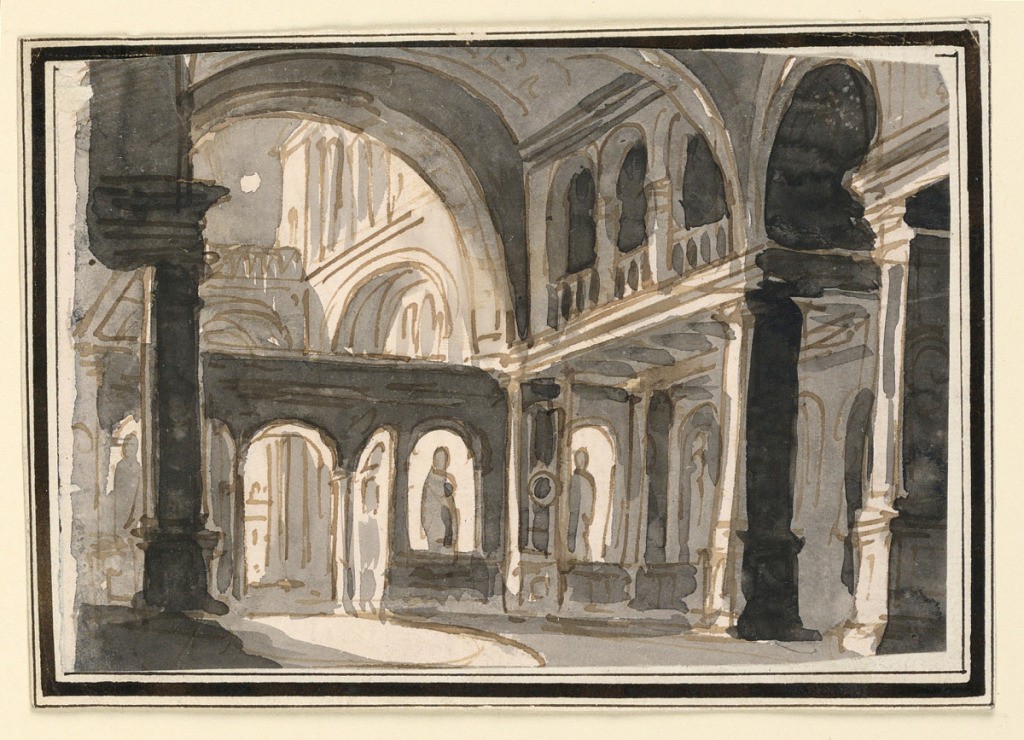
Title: Stage Design, Church Interior
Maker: Pietro Narducci, Italian, active 1809 - 1841
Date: early 19th century
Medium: Pen and bistre ink, brush and sepia wash on paper
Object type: Drawing
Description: Horizontal rectangle. Interior of church with niches in walls in which sculptures are to be seen.